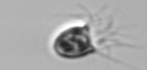
Label: Balanion